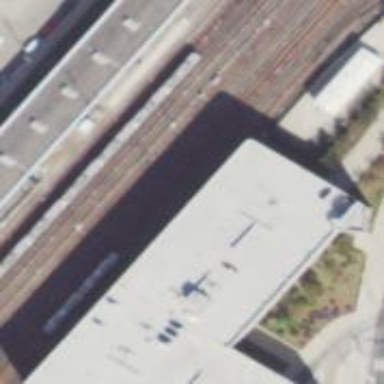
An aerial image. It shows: Railway service station.